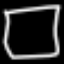
Label: square